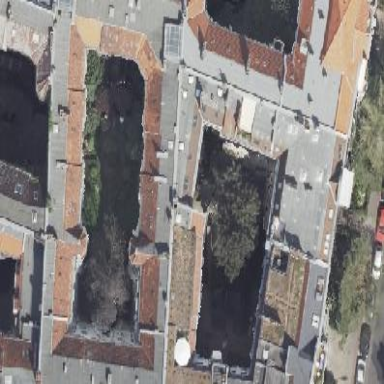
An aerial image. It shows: The image shows part of apartment building.